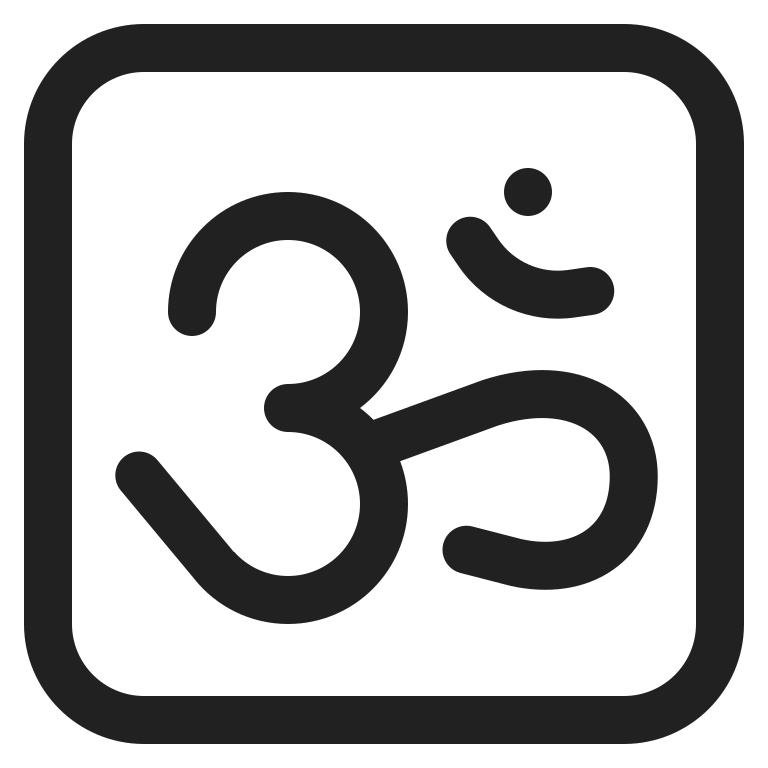
om high contrast